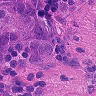
Metastatic tissue present: yes